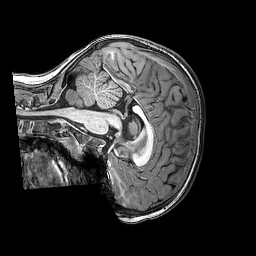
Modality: T1w
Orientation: sagittal
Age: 6
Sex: male
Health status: healthy